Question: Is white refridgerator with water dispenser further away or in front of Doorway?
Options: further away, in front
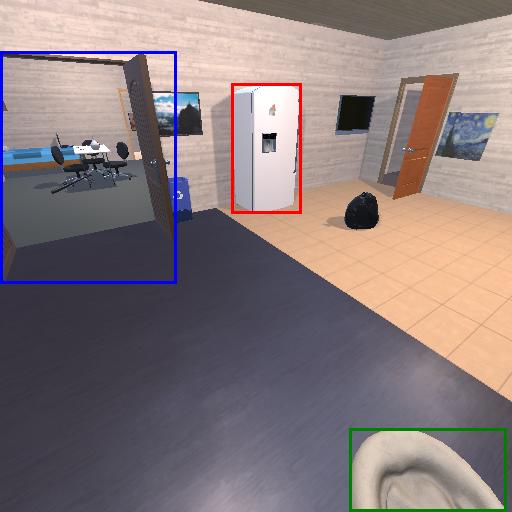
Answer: further away